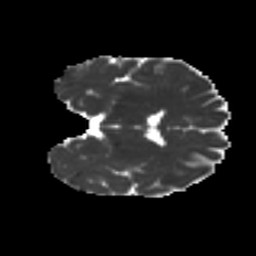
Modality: MD
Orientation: coronal
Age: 26
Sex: female
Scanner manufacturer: ge
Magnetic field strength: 3 T
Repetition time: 7.8 s
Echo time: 0.0606 s